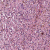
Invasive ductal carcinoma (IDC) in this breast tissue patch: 0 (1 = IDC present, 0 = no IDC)